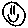
Label: smiley face